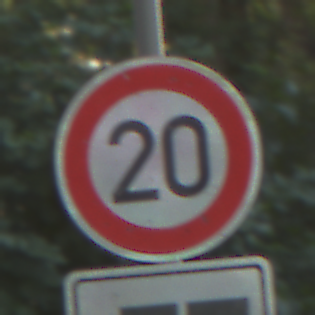
Verkehrszeichen: Geschwindigkeit20
Zusatzzeichen unten: HinweisDurchSinnbild16
Umgebung: Outdoor, Nature
Tageszeit: MorningAfternoon
Wetter: Clear
Licht: Natural
Jahreszeit: NotSpecified
Kontrast: LowContrast